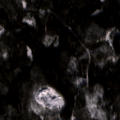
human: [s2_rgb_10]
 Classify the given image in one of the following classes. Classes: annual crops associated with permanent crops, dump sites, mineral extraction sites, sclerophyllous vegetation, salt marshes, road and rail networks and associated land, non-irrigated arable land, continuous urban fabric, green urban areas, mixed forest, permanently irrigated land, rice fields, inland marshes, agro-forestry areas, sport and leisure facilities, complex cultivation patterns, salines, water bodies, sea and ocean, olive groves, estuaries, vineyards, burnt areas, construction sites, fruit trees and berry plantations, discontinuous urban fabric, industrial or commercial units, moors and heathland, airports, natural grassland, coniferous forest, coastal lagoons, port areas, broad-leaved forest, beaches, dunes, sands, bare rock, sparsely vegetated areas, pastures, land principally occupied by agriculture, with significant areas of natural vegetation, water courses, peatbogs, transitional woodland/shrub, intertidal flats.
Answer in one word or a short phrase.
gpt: coniferous forest, mixed forest, transitional woodland/shrub